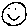
Label: smiley face